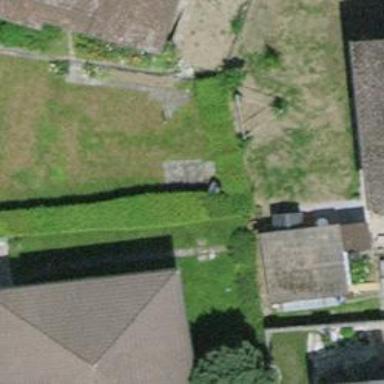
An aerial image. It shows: Hedge acting as barrier.